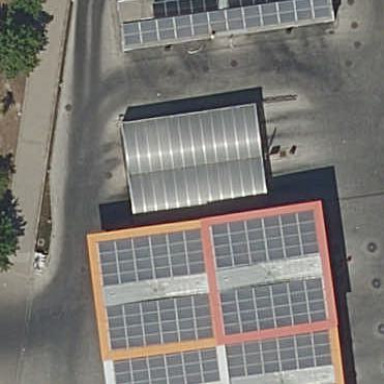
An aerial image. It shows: Car wash facility.